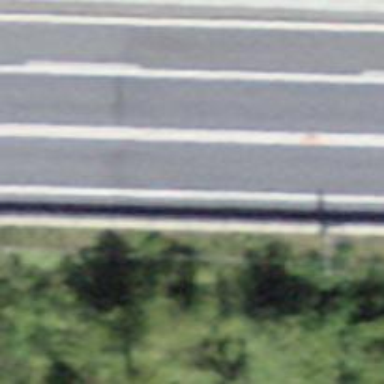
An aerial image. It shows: Asphalt motorroad with trunk classification.